Brain MRI, t2w sequence, axial 2D slice.
Patient: age 42, sex F, weight 78 kg, height 1.78 m
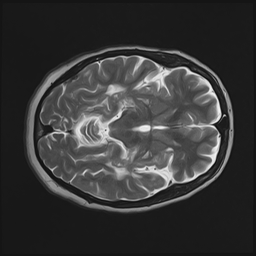